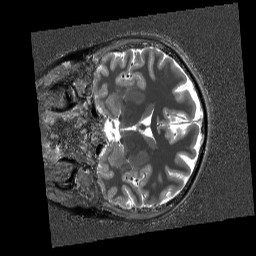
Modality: T1w
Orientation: coronal